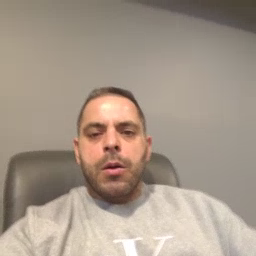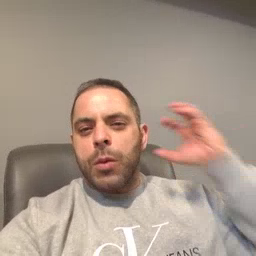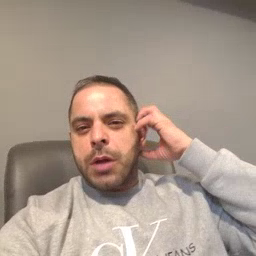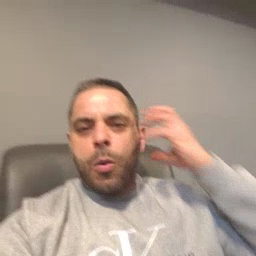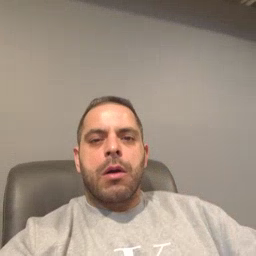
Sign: radio